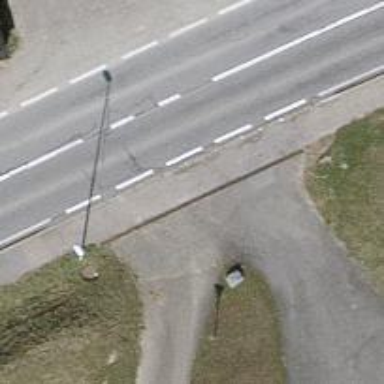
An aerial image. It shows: Asphalt footpath with unmarked crossing.